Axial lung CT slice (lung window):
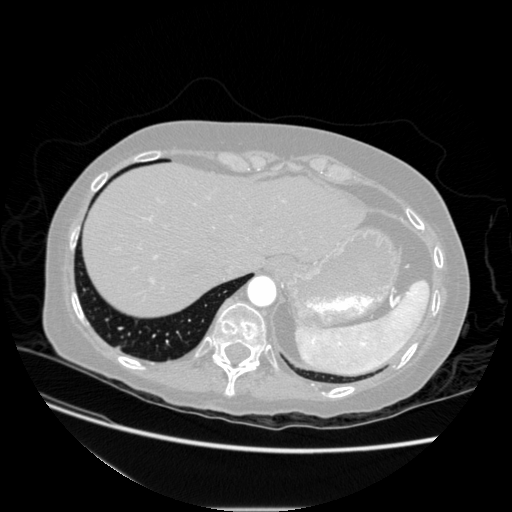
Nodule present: no